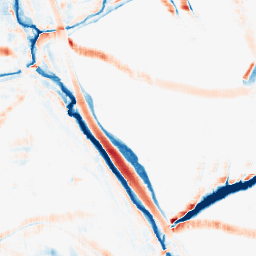
Category: morphological
Decomposition family: morphological_square
Decomposition parameters: operation: average
size: 15
Upsampling method: sinc_hamming
Upsampling parameters: scale: 4
kernel_size: 16
Upsampling scale: 4